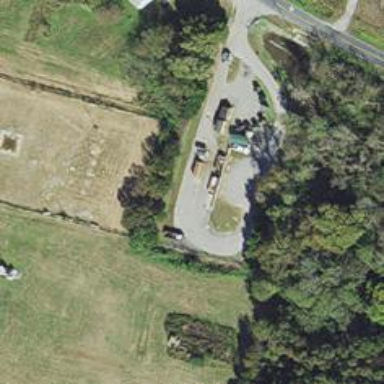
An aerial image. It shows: Waste transfer station.